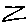
Label: zigzag